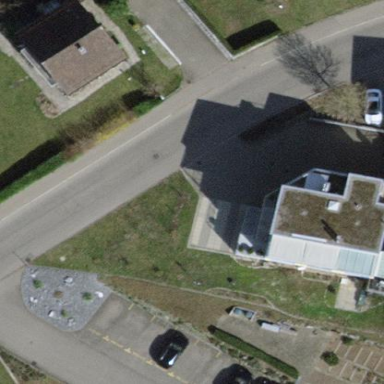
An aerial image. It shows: Detached building.